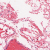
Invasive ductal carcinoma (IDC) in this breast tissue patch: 0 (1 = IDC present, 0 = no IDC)